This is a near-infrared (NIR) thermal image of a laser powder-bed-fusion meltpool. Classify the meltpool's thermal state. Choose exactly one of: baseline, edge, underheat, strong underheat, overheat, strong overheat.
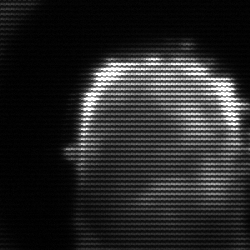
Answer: baseline